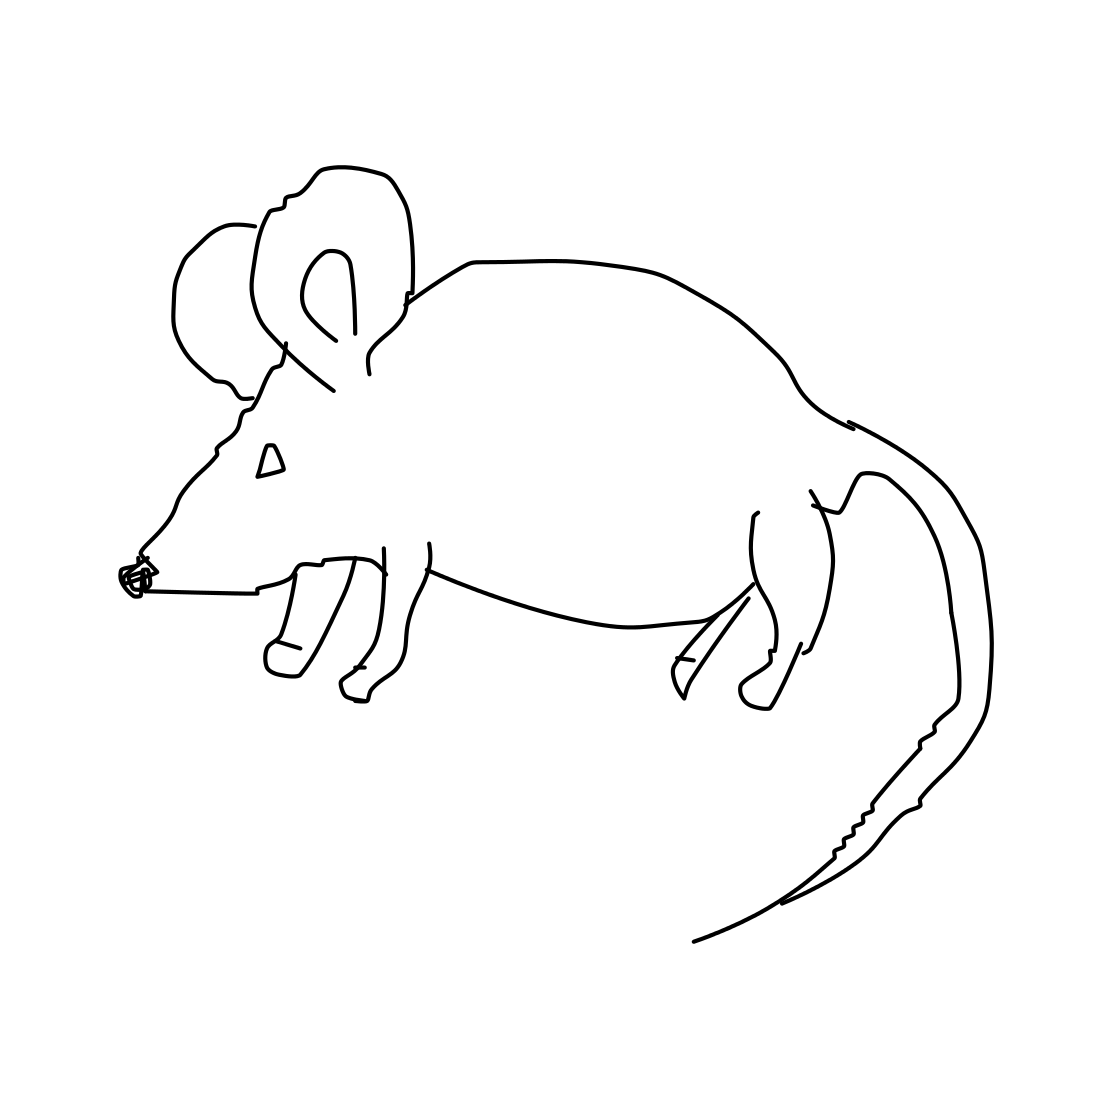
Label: mouse (animal)